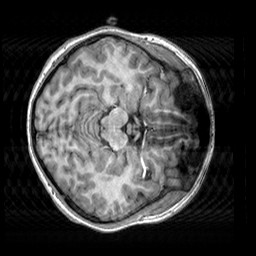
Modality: T1w
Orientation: axial
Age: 20
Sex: female
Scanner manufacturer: siemens
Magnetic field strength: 3 T
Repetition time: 2.3 s
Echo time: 0.00303 s